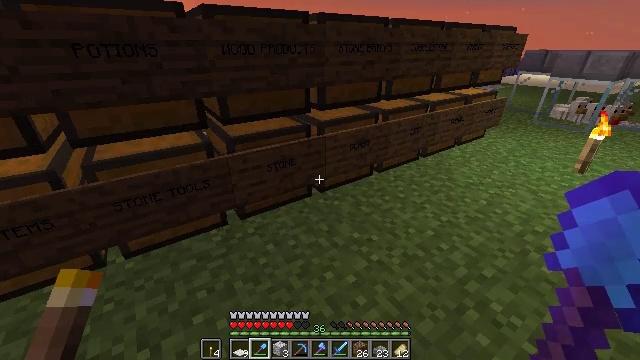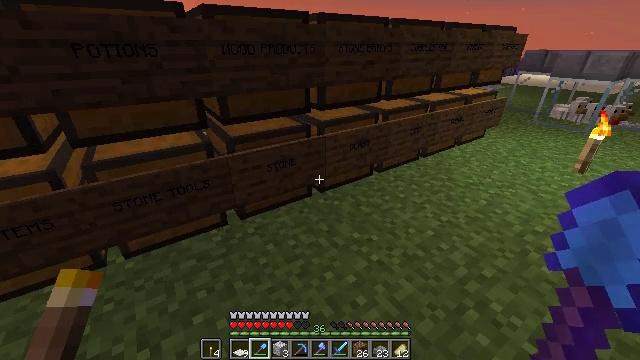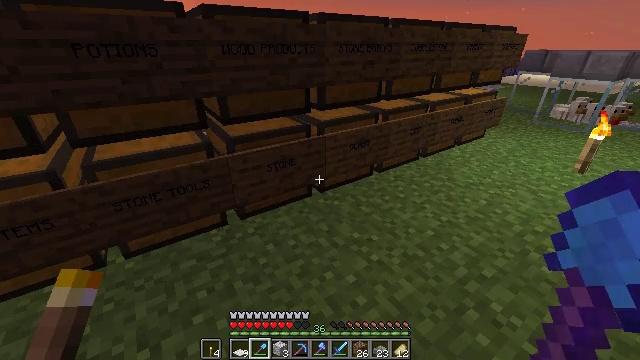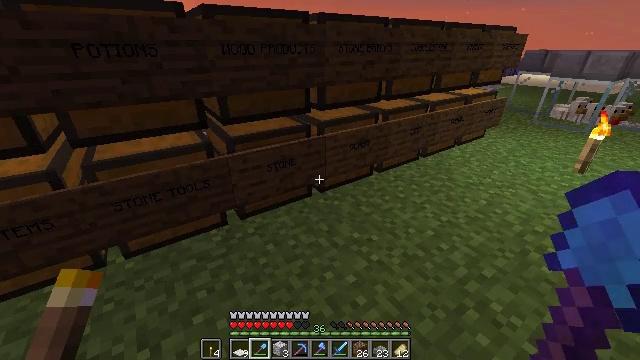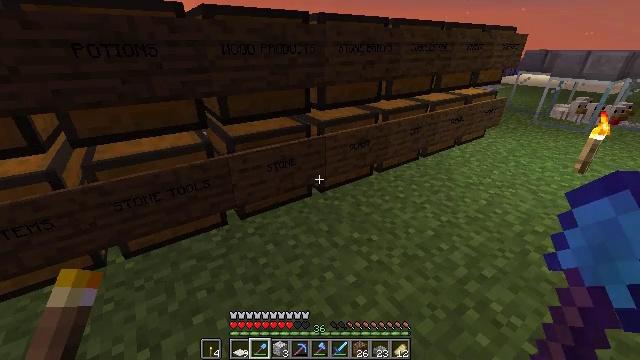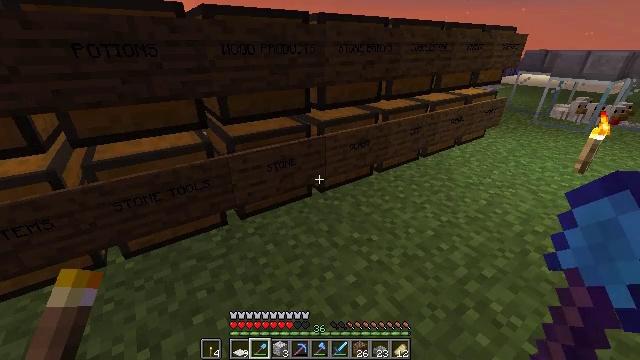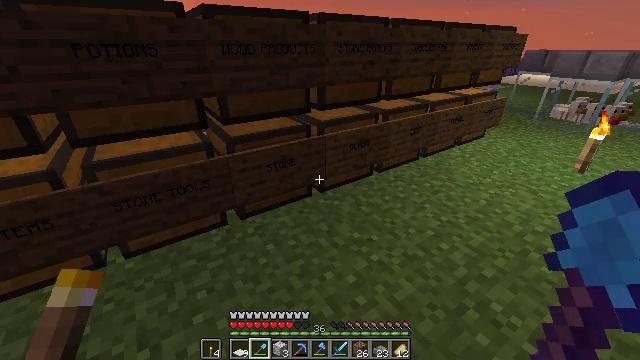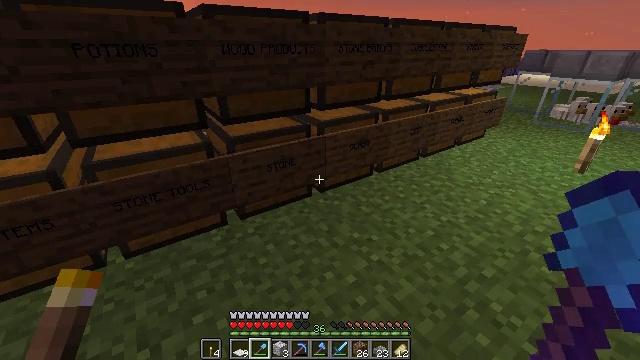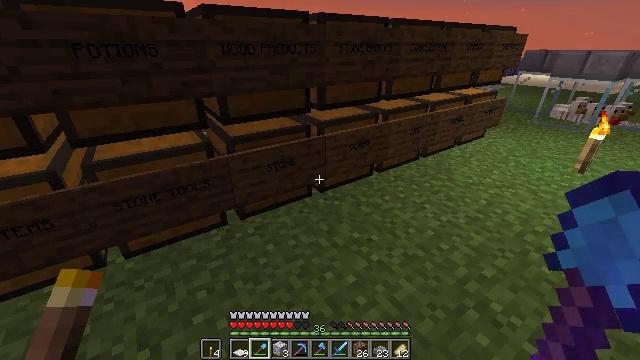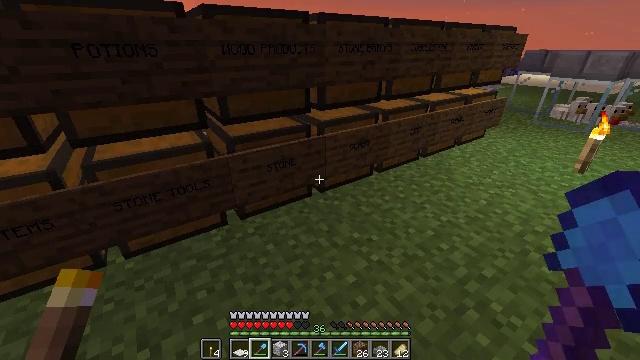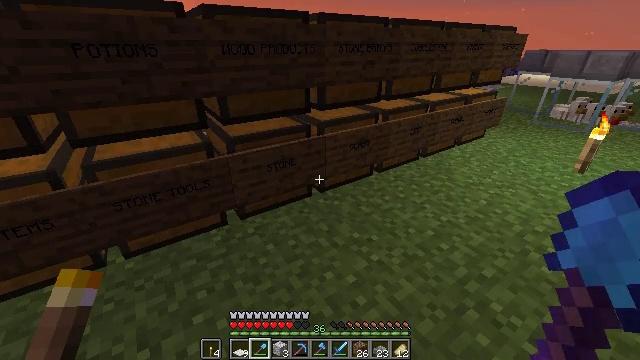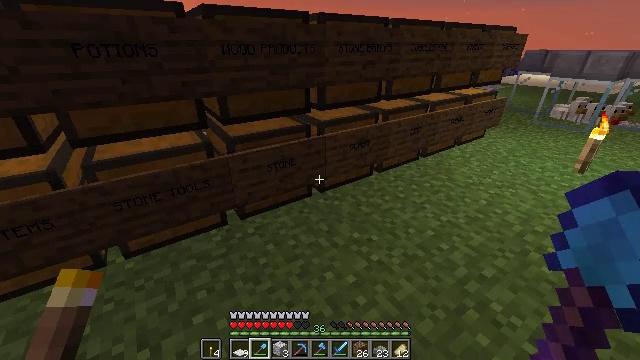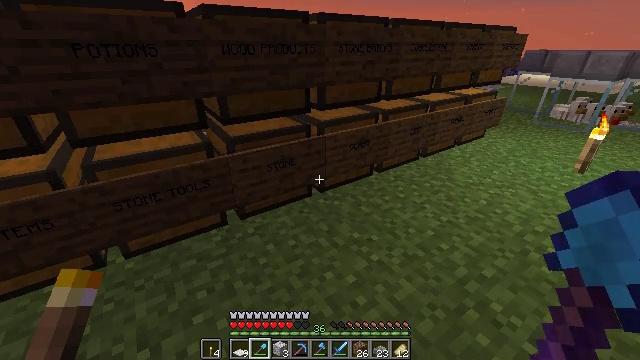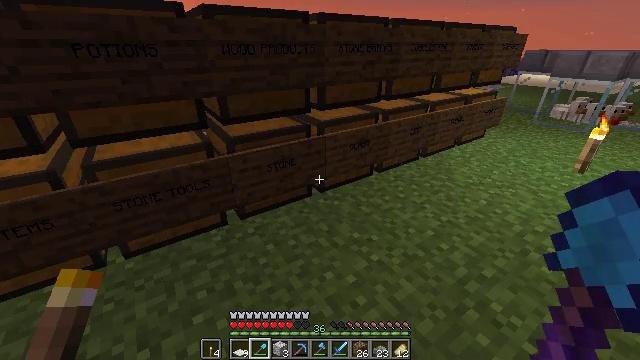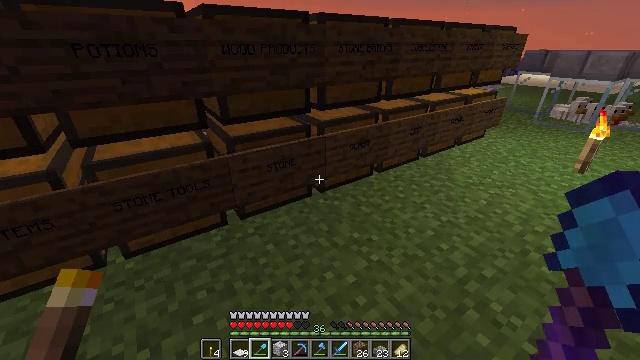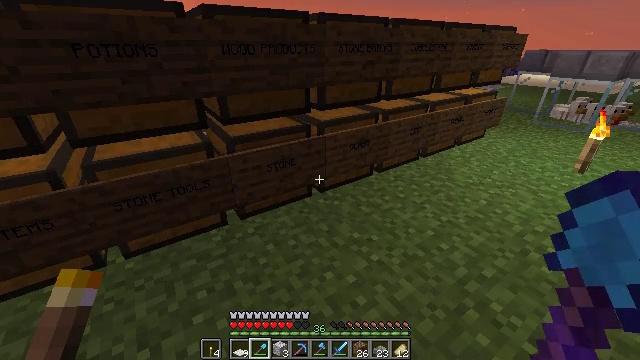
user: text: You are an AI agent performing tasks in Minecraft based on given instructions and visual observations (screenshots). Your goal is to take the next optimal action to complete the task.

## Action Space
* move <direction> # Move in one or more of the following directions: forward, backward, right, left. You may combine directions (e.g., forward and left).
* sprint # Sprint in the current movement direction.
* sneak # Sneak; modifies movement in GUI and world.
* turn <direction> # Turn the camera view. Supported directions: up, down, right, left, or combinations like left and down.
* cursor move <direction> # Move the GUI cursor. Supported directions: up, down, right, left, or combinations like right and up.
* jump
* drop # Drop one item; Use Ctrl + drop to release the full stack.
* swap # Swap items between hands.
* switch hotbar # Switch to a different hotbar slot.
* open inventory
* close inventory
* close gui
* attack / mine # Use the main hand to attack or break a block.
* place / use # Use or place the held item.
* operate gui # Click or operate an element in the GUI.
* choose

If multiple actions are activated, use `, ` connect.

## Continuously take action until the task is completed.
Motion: motion action
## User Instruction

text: Remove a stone shovel from the inventory.
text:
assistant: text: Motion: no_op
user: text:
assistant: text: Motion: no_op
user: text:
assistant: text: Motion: no_op
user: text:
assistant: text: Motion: no_op
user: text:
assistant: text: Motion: no_op
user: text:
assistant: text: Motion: no_op
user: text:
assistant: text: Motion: no_op
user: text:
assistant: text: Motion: no_op
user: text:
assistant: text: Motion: no_op
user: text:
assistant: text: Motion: no_op
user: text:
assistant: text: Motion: no_op
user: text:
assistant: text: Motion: no_op
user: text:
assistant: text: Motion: no_op
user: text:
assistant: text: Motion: no_op
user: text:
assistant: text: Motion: no_op
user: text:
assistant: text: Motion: no_op
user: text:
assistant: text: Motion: no_op
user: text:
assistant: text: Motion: no_op
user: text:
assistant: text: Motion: no_op
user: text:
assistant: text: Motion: turn left
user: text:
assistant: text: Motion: turn left and up
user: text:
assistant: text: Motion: turn left and up
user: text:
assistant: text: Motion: turn left
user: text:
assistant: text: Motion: no_op
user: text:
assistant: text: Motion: no_op
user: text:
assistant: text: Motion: no_op
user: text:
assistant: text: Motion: no_op
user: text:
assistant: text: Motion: no_op
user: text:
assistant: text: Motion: no_op
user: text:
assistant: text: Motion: no_op